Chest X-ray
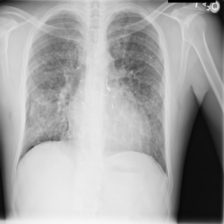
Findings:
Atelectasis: negative
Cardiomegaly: negative
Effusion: negative
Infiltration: negative
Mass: negative
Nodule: negative
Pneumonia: negative
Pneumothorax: negative
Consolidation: negative
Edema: negative
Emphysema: negative
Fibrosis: negative
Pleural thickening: negative
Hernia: negative